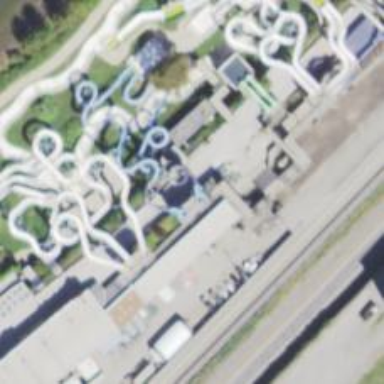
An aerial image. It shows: Canal featuring water slide attraction.